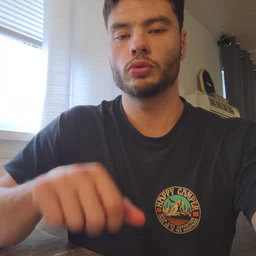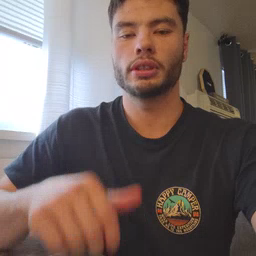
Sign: night